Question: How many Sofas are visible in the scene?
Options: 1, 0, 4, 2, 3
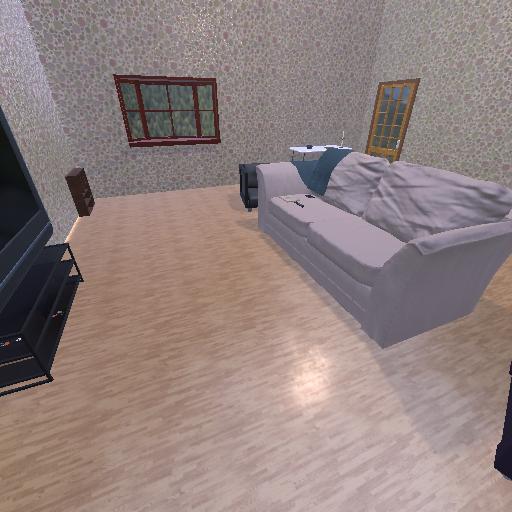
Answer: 1